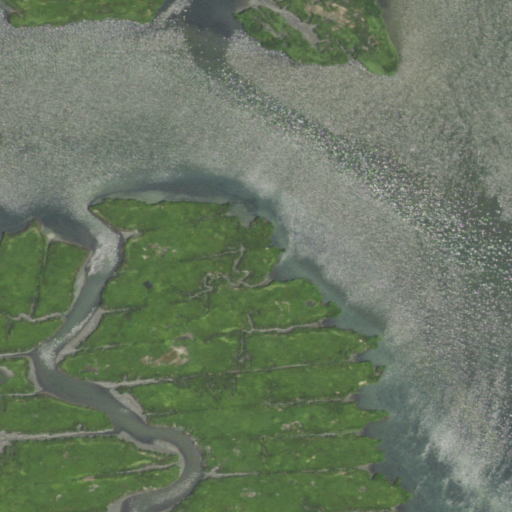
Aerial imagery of cape in New York named Charles Point containing herbaceous wetlands and open water